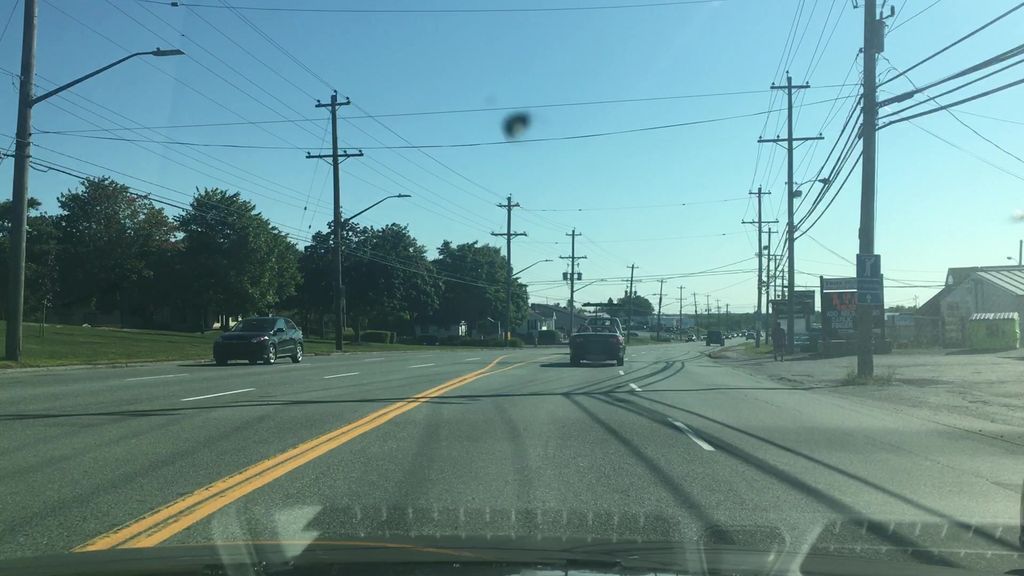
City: halifax